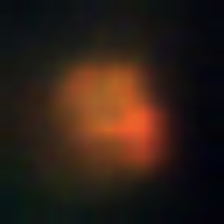
Taxon: NanoPlankton
Group: Other